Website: lowes
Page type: billing-address
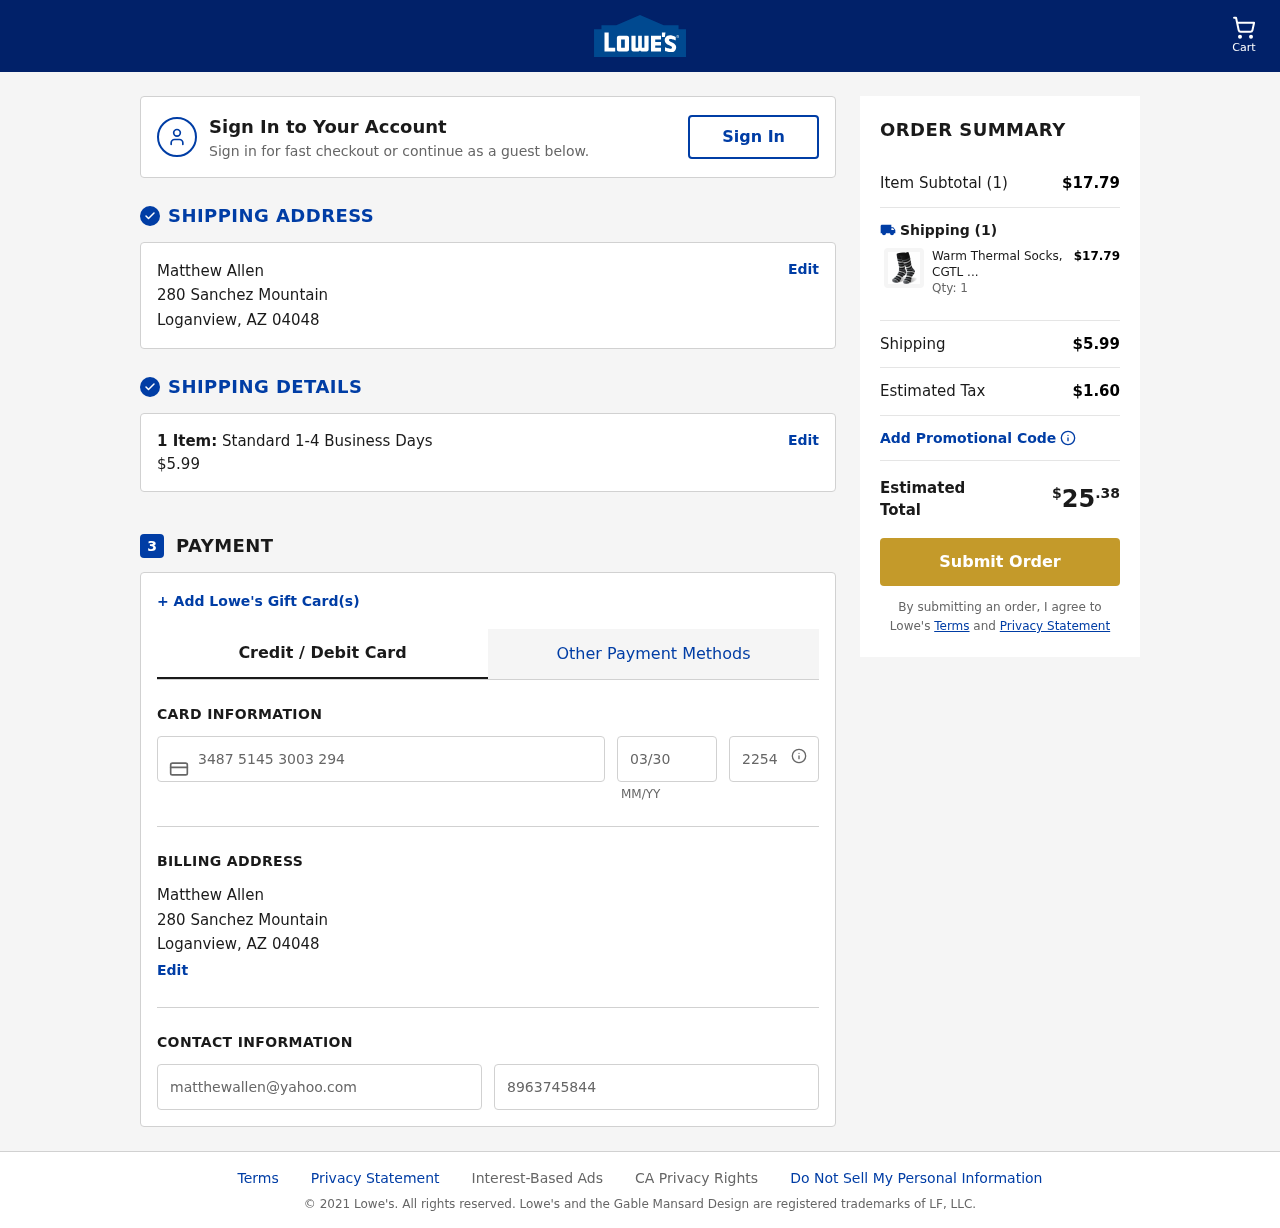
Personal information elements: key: PII_CARD_CVV
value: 2254
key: PII_CARD_EXPIRY
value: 03/30
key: PII_CARD_NUMBER
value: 3487 5145 3003 294
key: PII_CITY
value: Loganview
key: PII_EMAIL
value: matthewallen@yahoo.com
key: PII_FULLNAME
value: Matthew Allen
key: PII_PHONE
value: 8963745844
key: PII_POSTCODE
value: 04048
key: PII_STATE_ABBR
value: AZ
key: PII_STREET
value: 280 Sanchez Mountain
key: PII_FULLNAME2
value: Matthew Allen
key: PII_STREET2
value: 280 Sanchez Mountain
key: PII_CITY2
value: Loganview
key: PII_STATE_ABBR2
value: AZ
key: PII_POSTCODE2
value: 04048
Product elements: key: PRODUCT1_NAME
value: Warm Thermal Socks, CGTL Unisex Fur Lined Winter Sport Socks Thick Boot Insulated Heated Socks for C
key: PRODUCT1_PRICE
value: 17.79
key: PRODUCT1_QUANTITY
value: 1
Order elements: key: ORDER_NUM_ITEMS
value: Cart
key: ORDER_NUM_ITEMS
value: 1 Item:
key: ORDER_NUM_ITEMS
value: Item Subtotal (1)
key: ORDER_SHIPPING_COST
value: $5.99
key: ORDER_SUBTOTAL
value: $17.79
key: ORDER_TAX
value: $1.60
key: ORDER_TOTAL
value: $25.38